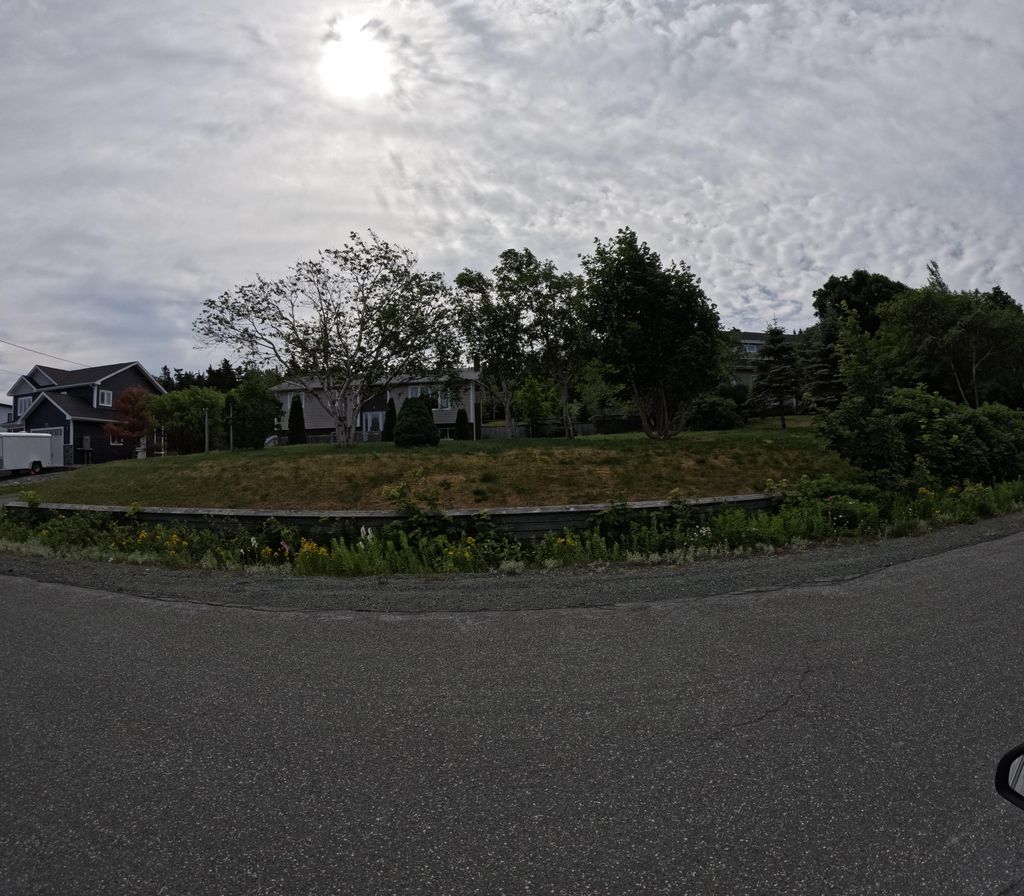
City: st_johns